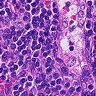
Metastatic tissue present: no